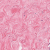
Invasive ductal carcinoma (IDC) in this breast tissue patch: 0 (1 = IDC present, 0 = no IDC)